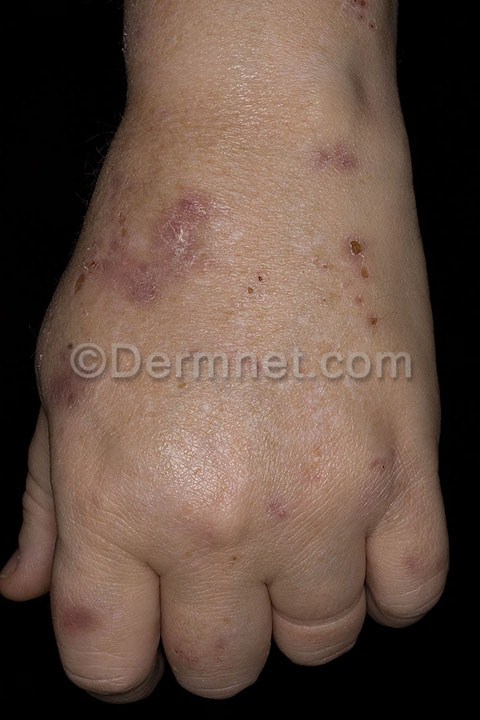
Disease: Light Diseases and Disorders of Pigmentation